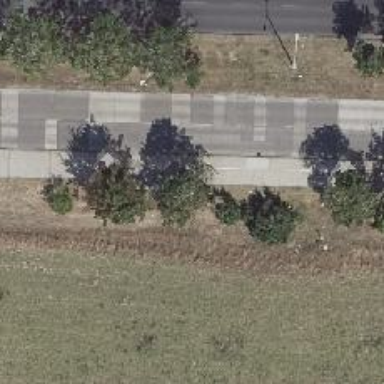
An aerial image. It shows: Avenue lined with deciduous broadleaved trees.